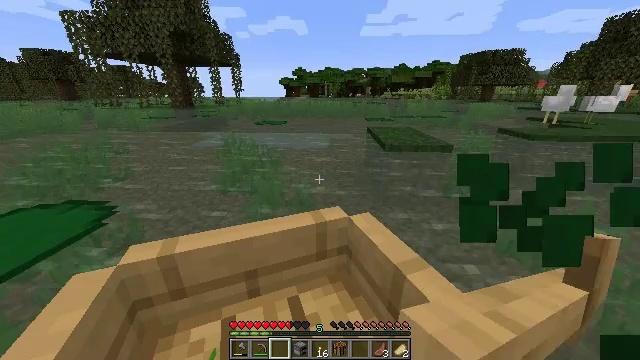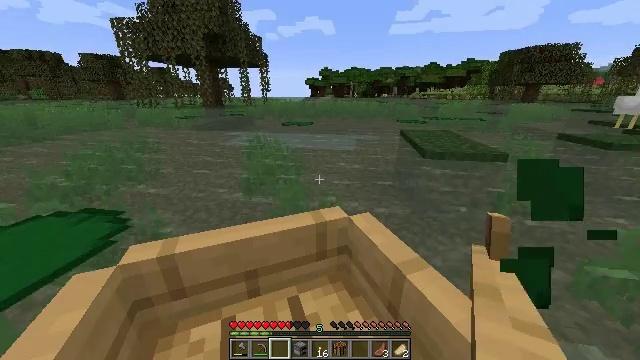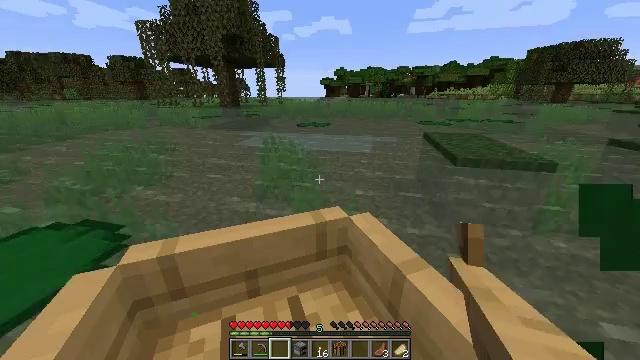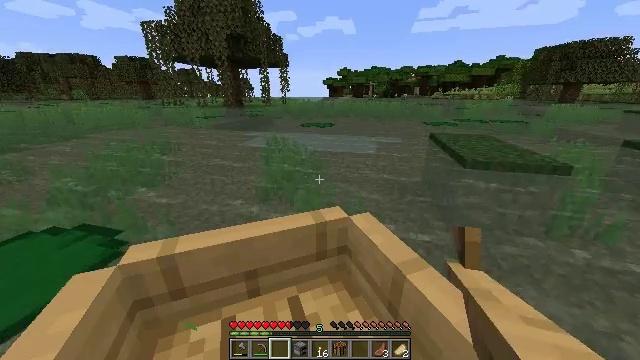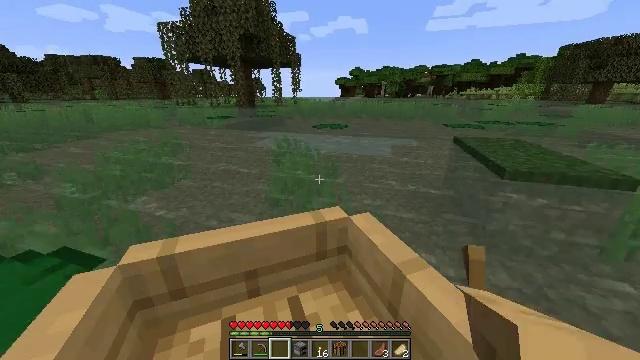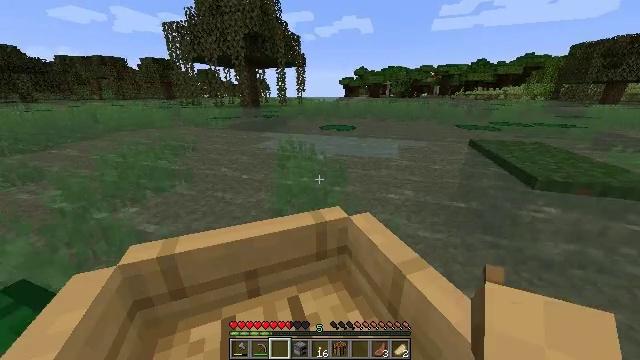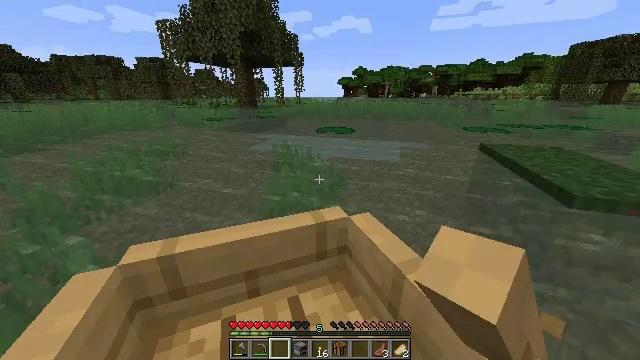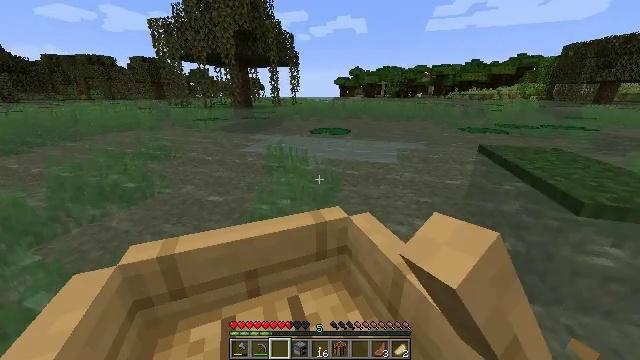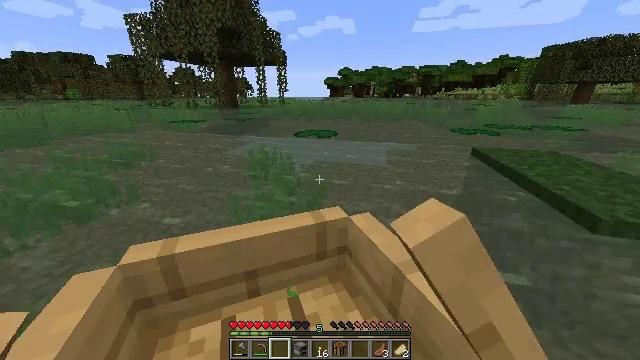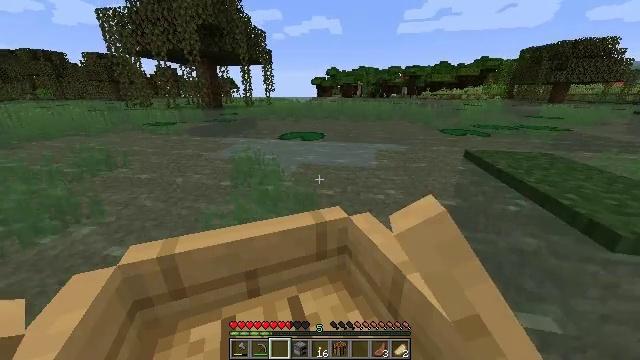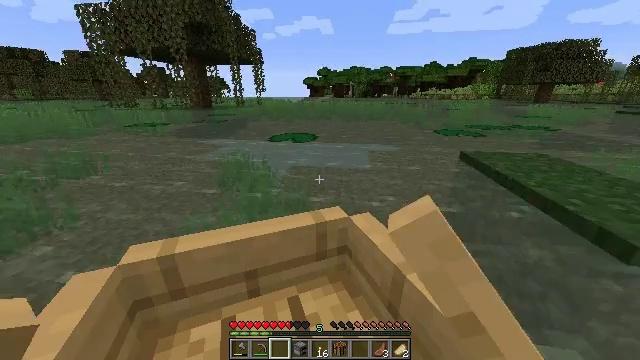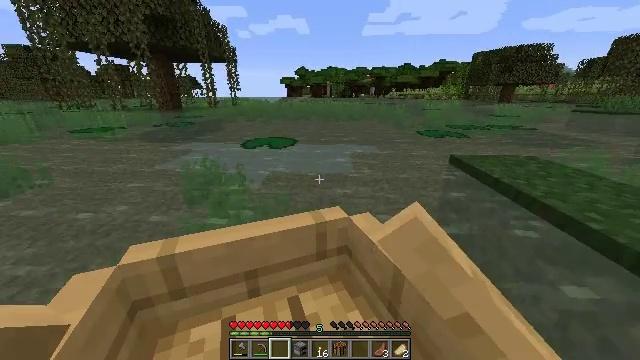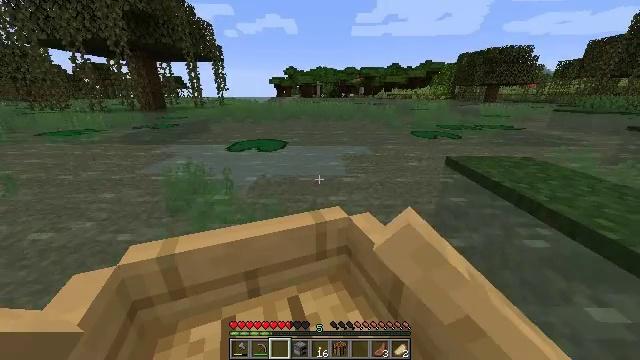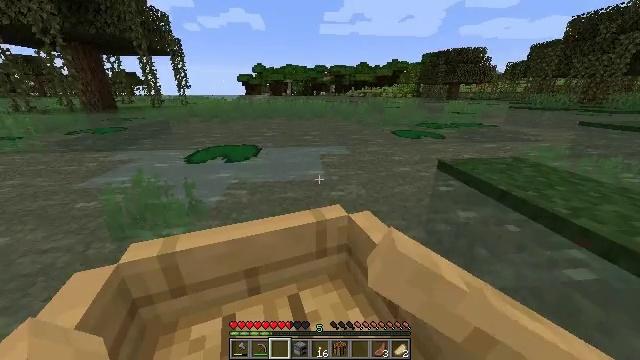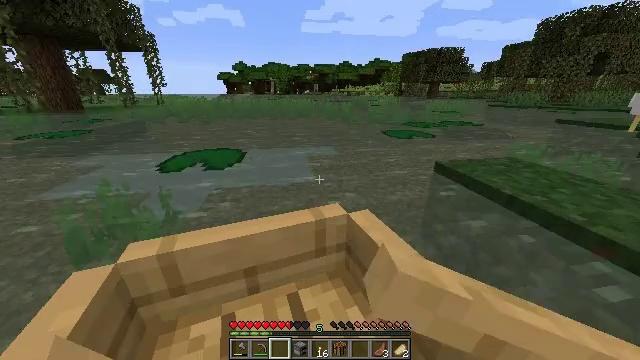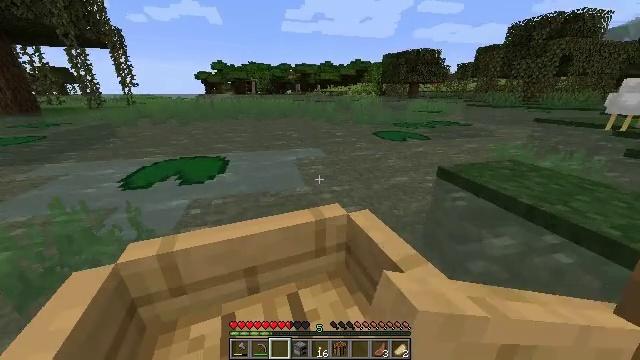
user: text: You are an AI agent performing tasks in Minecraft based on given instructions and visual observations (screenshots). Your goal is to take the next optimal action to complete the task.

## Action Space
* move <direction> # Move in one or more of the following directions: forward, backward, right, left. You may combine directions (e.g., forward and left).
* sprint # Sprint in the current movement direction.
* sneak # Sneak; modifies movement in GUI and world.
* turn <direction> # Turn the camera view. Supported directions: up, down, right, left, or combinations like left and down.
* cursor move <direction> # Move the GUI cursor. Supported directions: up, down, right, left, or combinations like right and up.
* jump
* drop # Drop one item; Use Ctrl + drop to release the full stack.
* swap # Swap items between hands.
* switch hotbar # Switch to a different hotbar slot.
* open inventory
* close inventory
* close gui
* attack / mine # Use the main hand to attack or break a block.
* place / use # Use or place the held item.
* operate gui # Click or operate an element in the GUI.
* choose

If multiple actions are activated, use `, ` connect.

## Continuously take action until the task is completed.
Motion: motion action
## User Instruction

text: Drop a lily pad.
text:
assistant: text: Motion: move forward
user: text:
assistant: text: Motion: move forward
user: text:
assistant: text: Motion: move forward and move right
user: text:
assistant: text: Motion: move forward and move right
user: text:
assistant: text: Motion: move forward and move right
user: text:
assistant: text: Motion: move forward and move right
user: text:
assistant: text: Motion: move forward and move right
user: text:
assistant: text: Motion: move forward and move right
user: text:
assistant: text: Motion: move forward and move right
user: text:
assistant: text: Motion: move forward and move right
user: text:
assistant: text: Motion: move forward and move right
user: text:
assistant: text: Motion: move forward and move right
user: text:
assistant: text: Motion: move forward
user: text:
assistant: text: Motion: move forward
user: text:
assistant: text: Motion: move forward
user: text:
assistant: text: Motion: move forward, turn right
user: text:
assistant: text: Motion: move forward, turn right
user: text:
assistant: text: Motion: move forward, turn right
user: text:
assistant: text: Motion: move forward, turn right and up
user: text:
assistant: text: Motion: move forward, turn right
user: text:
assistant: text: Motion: move forward, turn right
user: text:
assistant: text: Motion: move forward and move left, turn right
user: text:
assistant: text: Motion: move forward and move left, turn right
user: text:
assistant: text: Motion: move forward and move left, turn right
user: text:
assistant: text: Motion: move forward and move left
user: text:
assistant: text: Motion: move forward and move left
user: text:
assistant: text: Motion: move forward and move left
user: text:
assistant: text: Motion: move forward and move left
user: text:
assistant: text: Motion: move forward and move left
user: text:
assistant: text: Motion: move forward and move left